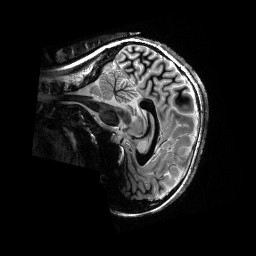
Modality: T1w
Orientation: sagittal
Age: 23
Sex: female
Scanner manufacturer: siemens
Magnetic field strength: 6.98 T
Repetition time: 4.5 s
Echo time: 0.00337 s